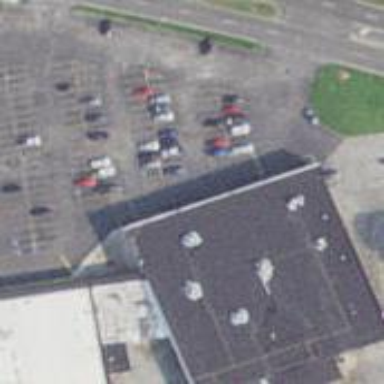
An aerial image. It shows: Fitness center building.